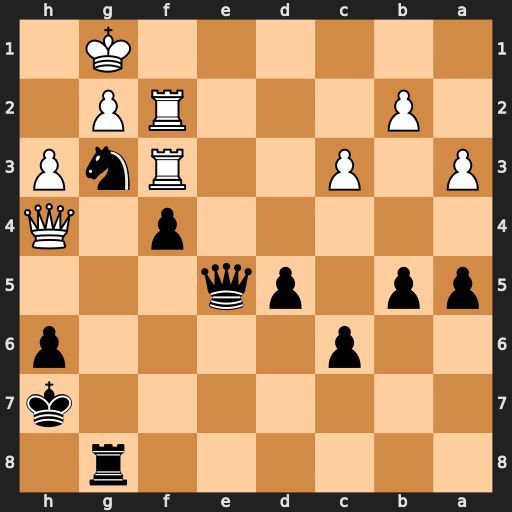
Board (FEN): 6r1/7k/2p4p/pp1pq3/5p1Q/P1P2RnP/1P3RP1/6K1
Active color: b
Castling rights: -
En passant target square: -
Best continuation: Qe1+ Rf1 Ne2+